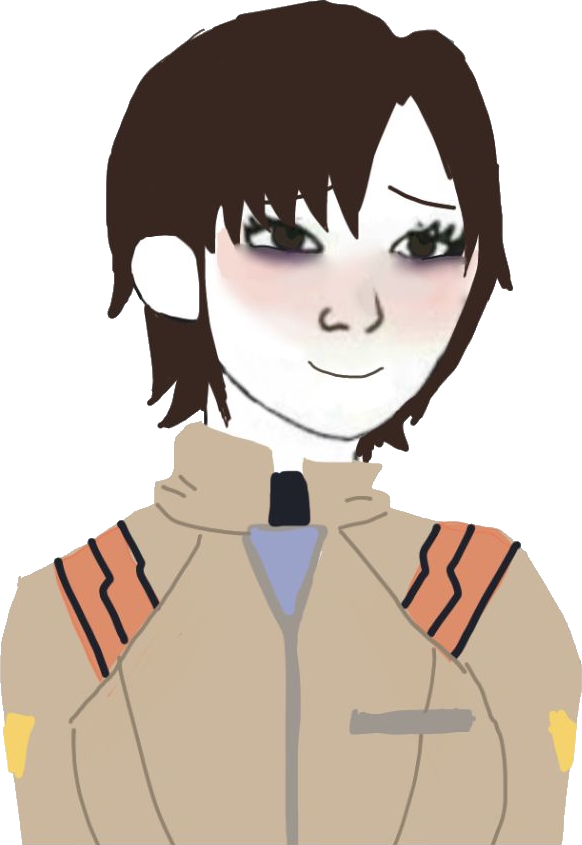
Label: 5_Doomer_Girl